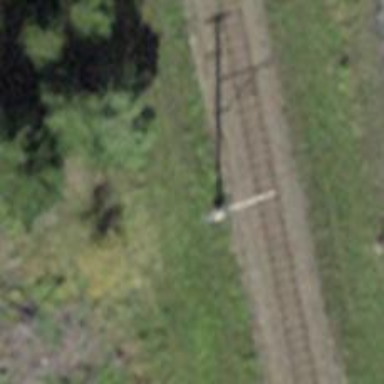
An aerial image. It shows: Power pole.